Question: I'm trying to produce a layout like this:

Where blue is the top header, red is the bottom header, green is the menu and the white bottom is the body. The white circle is a logo that I'm trying to place such that it overlaps the header sections but not the menu section.
Following the advice in <URL>, I set up div wrappers on the content section and got the full width background colors working.
I also used div wrappers to position the header and menu regions into the fixed width positions in the middle of the screen (indicated by the black vertical lines).
Finally, I've set up the header regions to take up only a portion of the grid (9,4), and the logo to take up only a portion of the grid (3,1).
Unfortunately I'm not really sure how to align the logo next to the grid portions and maintain the full width color backgrounds. And I wouldn't be surprised if maybe the way I did set up the divs is inconsistent with what I'm trying to do.
Any suggestions or tips?
I've set up a Sassmeister example. The actual site is being done in drupal, but the demo was done from scratch to hopefully make it more readable.
<URL>
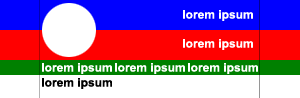
Answer: You're probably going to just have to turn on overflow as visible on the row with the logo and have the logo be on the same row as the top header so it can overhang to the bottom one. This is kind of rough but it shows what I mean:
<URL>